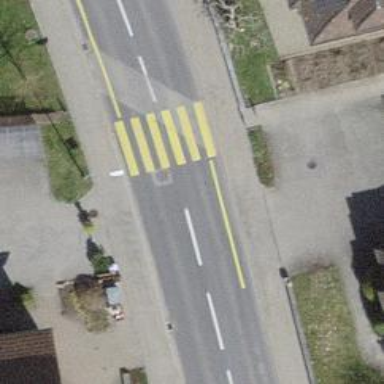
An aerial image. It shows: Kerb barrier.